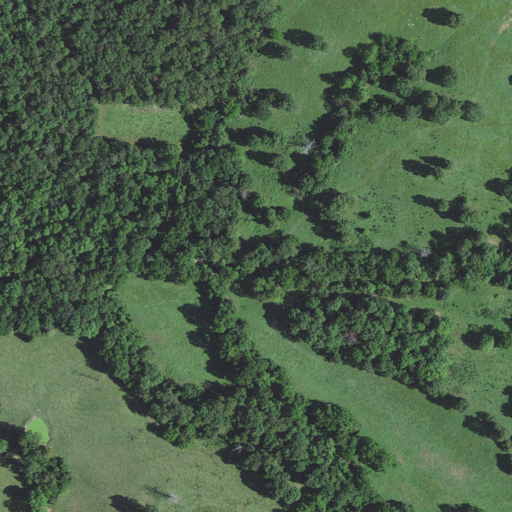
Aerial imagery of valley in Arkansas named Carver Hollow containing deciduous forest, pasture, shrub, and grassland